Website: macys
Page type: billing-address
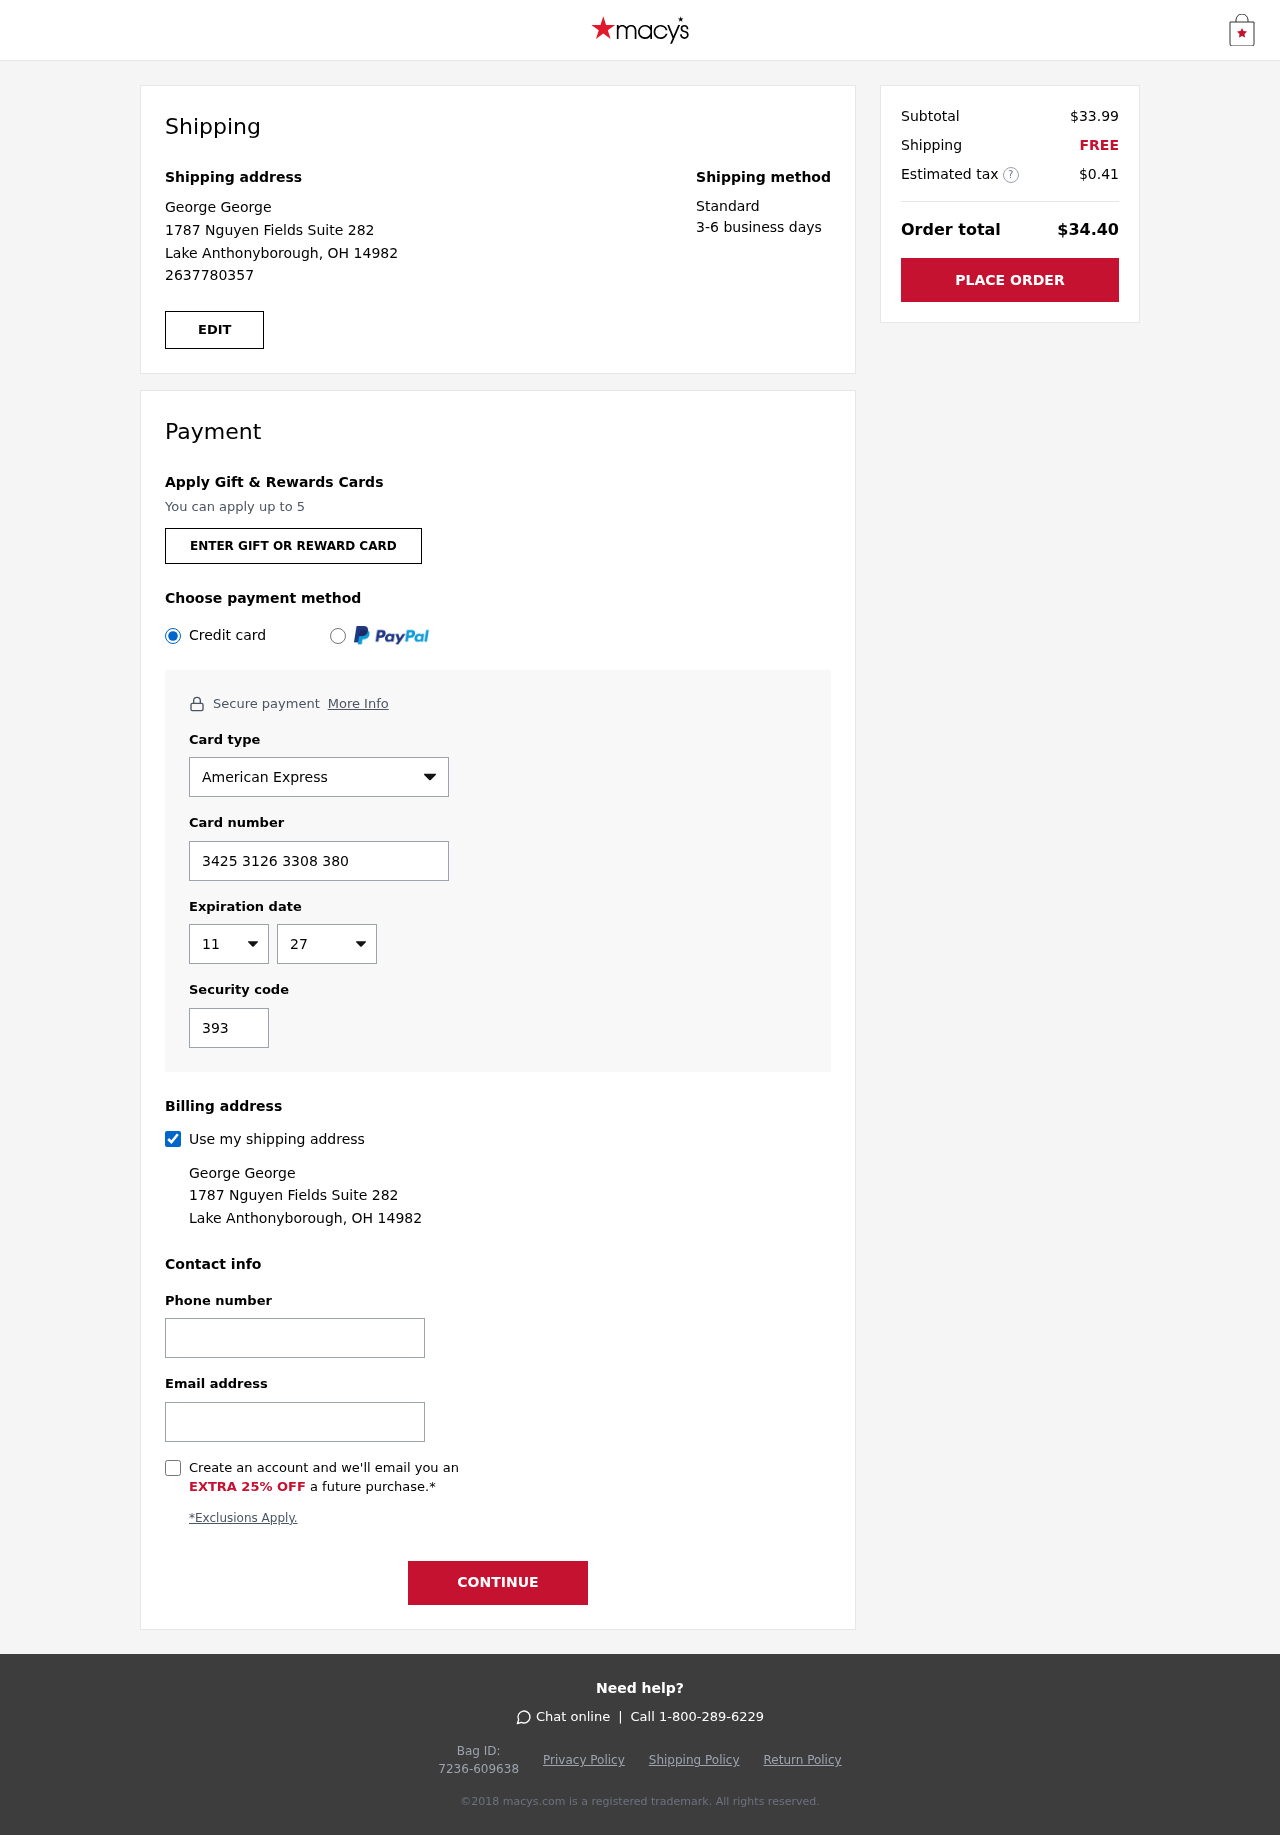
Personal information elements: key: PII_CARD_CVV
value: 3934
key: PII_CARD_EXPIRY_MONTH
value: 11
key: PII_CARD_EXPIRY_YEAR
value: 27
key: PII_CARD_NUMBER
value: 3425 3126 3308 380
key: PII_CARD_TYPE
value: American Express
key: PII_EMAIL
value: george.george@yahoo.com
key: PII_FULLNAME
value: George George
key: PII_PHONE
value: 2637780357
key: PII_STREET
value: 1787 Nguyen Fields Suite 282
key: PII_CITY_STATE_ZIP
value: Lake Anthonyborough, OH 14982
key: PII_FIRSTNAME
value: George
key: PII_LASTNAME
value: George
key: PII_FULLNAME2
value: George George
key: PII_FULLNAME3
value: George George
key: PII_FIRSTNAME2
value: George
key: PII_FIRSTNAME3
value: George
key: PII_LASTNAME2
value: George
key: PII_LASTNAME3
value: George
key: PII_FIRSTNAME_DERIVED
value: George
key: PII_LASTNAME_DERIVED
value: George
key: PII_FULLNAME_DERIVED
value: George George
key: PII_NAME_FULL_DERIVED
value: George George
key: PII_PHONE2
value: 2637780357
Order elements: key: ORDER_SUBTOTAL
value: $33.99
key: ORDER_SHIPPING_COST
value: FREE
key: ORDER_TAX
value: $0.41
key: ORDER_TOTAL
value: $34.40